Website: bh-photo
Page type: address-validator
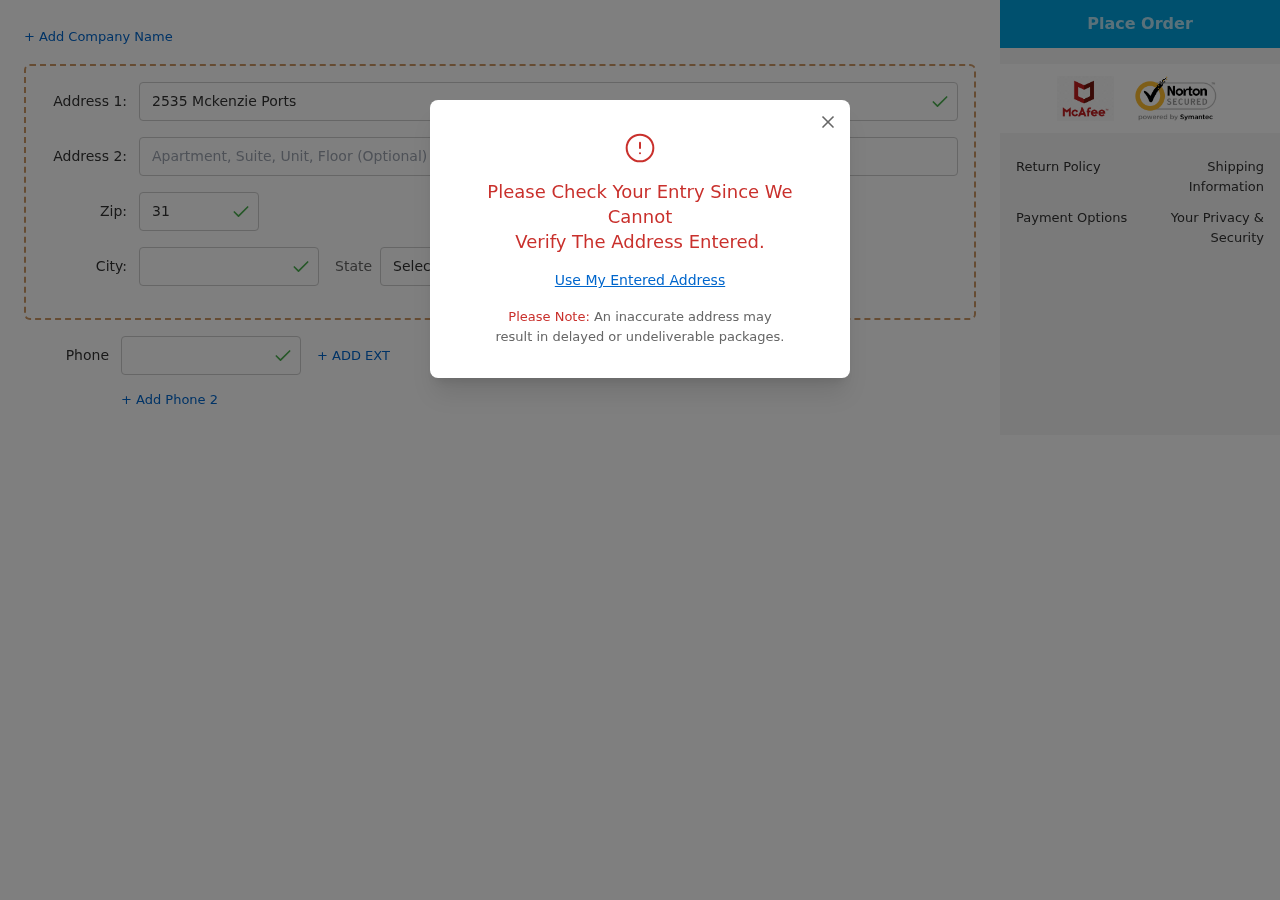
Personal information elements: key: PII_CITY
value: Johnchester
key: PII_PHONE
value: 5584800955
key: PII_POSTCODE
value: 31250
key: PII_STATE_ABBR
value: MN
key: PII_STREET
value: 2535 Mckenzie Ports